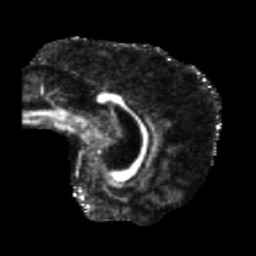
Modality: FA
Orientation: sagittal
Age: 42
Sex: male
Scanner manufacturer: siemens
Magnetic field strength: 3 T
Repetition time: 5.25 s
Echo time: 0.08 s